Question: I have a workbook created in Excel 2013 that every engineer at my job has to use to check data that was input into a system. We are able to export the files into XLS, and I created a macro to pull all the data and conditional formatting to display "errors" that need to be fixed.
We are in the process of versioning the workbook, and to do so I am trying to get some more complicated formulas out there to check the data. There are several columns that need to be cross checked in one check, because they should match. This means i need a formatting rule to look in any given cell in a column, and check other cells in the SAME ROW, but DIFFERENT COLUMN, and make sure they match..
For example:
Column A is Label ID Text, and in this case it says 1 - 1.5" HDPE.
Column B is the Duct Count, which is 1
Column C is the Duct Size, which is 1.5"
and Column D is the Duct Type, which is HDPE.
I the Label ID text to take the 3 separate parts of the string, and match it to other columns. If it doesn't it highlights the column B-D that doesn't match. I manually created an example of what I need it to do.
Example:

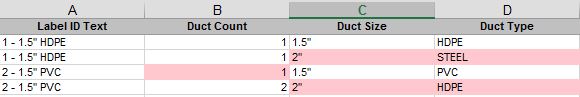
Answer: So this involves working with strings, specifically the functions 'LEFT', 'RIGHT', 'MID', and also being mindful of how you're comparing items.
It all involves being meticulous in how you're separating the values from the string in your first column. In order to test all your function, start using empty cells to slowly build up the formulas to assemble the overall logic.
In figuring out your duct count, you can see you want "the number to the left of the dash character". So you'll start this way...
'''
=FIND("-",A2)
'''
You only want the characters to the left of the dash, so use the 'LEFT' function
'''
=LEFT(A2,FIND("-",A2))
'''
Which returns a value of '1 -', but you don't want to include the dash, so subtract one.
'''
=LEFT(A2,FIND("-",A2)-1)
'''
Now if you compare this value to your Duct Count in column B, you'll get
'''
=LEFT(A2,FIND("-",A2))=B2
'''
Which gives a value of 'FALSE'. This is because the result of the 'LEFT' function you built is a string "1 " and not a number. So use another function to convert it to a number
'''
=NUMBERVALUE(LEFT(A2,FIND("-",A2)-1))=B2
'''
Now you get the correct result of 'TRUE'.
So highlight cells B2:B5 and select Conditional Formatting-->New Rule. Then choose "Use a formula to determine which cells to format". Then type in your formula (the whole =NUMBERVALUE thing) and select your format. And you're done with that column.
Continue to work out how to separate the values for the other columns. If you have more questions we can help.